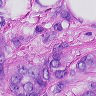
Metastatic tissue present: yes